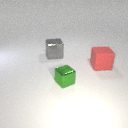
small green metal cube in front of large gray metal cube